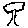
Label: tree